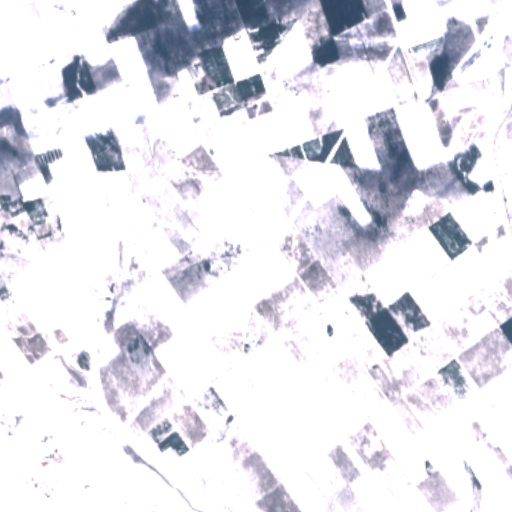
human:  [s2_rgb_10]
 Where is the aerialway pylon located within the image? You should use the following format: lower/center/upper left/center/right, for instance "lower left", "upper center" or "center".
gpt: The aerialway pylon is located in the upper right of the image.
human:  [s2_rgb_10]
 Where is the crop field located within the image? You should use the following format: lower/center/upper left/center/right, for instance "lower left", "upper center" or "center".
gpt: The crop field is located in the upper right of the image.
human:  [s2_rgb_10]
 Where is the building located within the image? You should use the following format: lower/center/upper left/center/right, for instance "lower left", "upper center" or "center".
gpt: There is no building in the image.